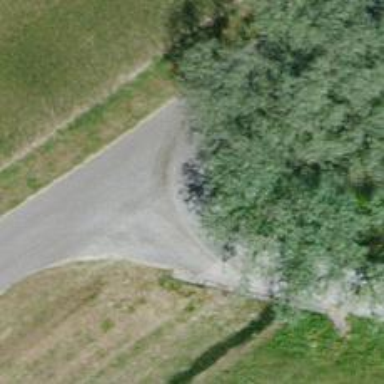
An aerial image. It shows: Brown bench.